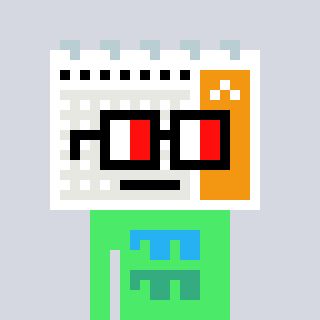
a pixel art character with square glasses with black frames and red eyes, a calendar-shaped head and a teal-colored body on a cool background